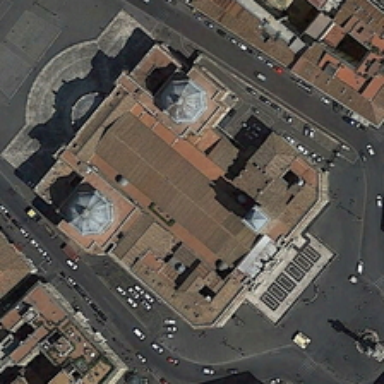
The white church is located in the center of the square .